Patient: sex M, age 69
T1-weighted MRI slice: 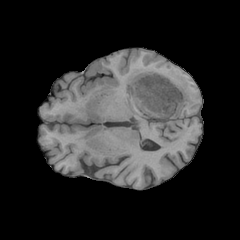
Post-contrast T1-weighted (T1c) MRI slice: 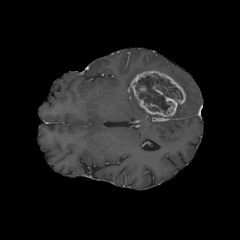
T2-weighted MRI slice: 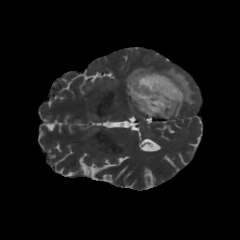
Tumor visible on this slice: yes
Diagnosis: Glioblastoma, IDH-wildtype
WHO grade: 4